Field crop: maize
Growth stage: 2
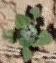
Species: chenopodium